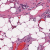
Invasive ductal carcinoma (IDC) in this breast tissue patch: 0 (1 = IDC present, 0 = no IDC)